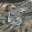
Label: 5